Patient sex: M
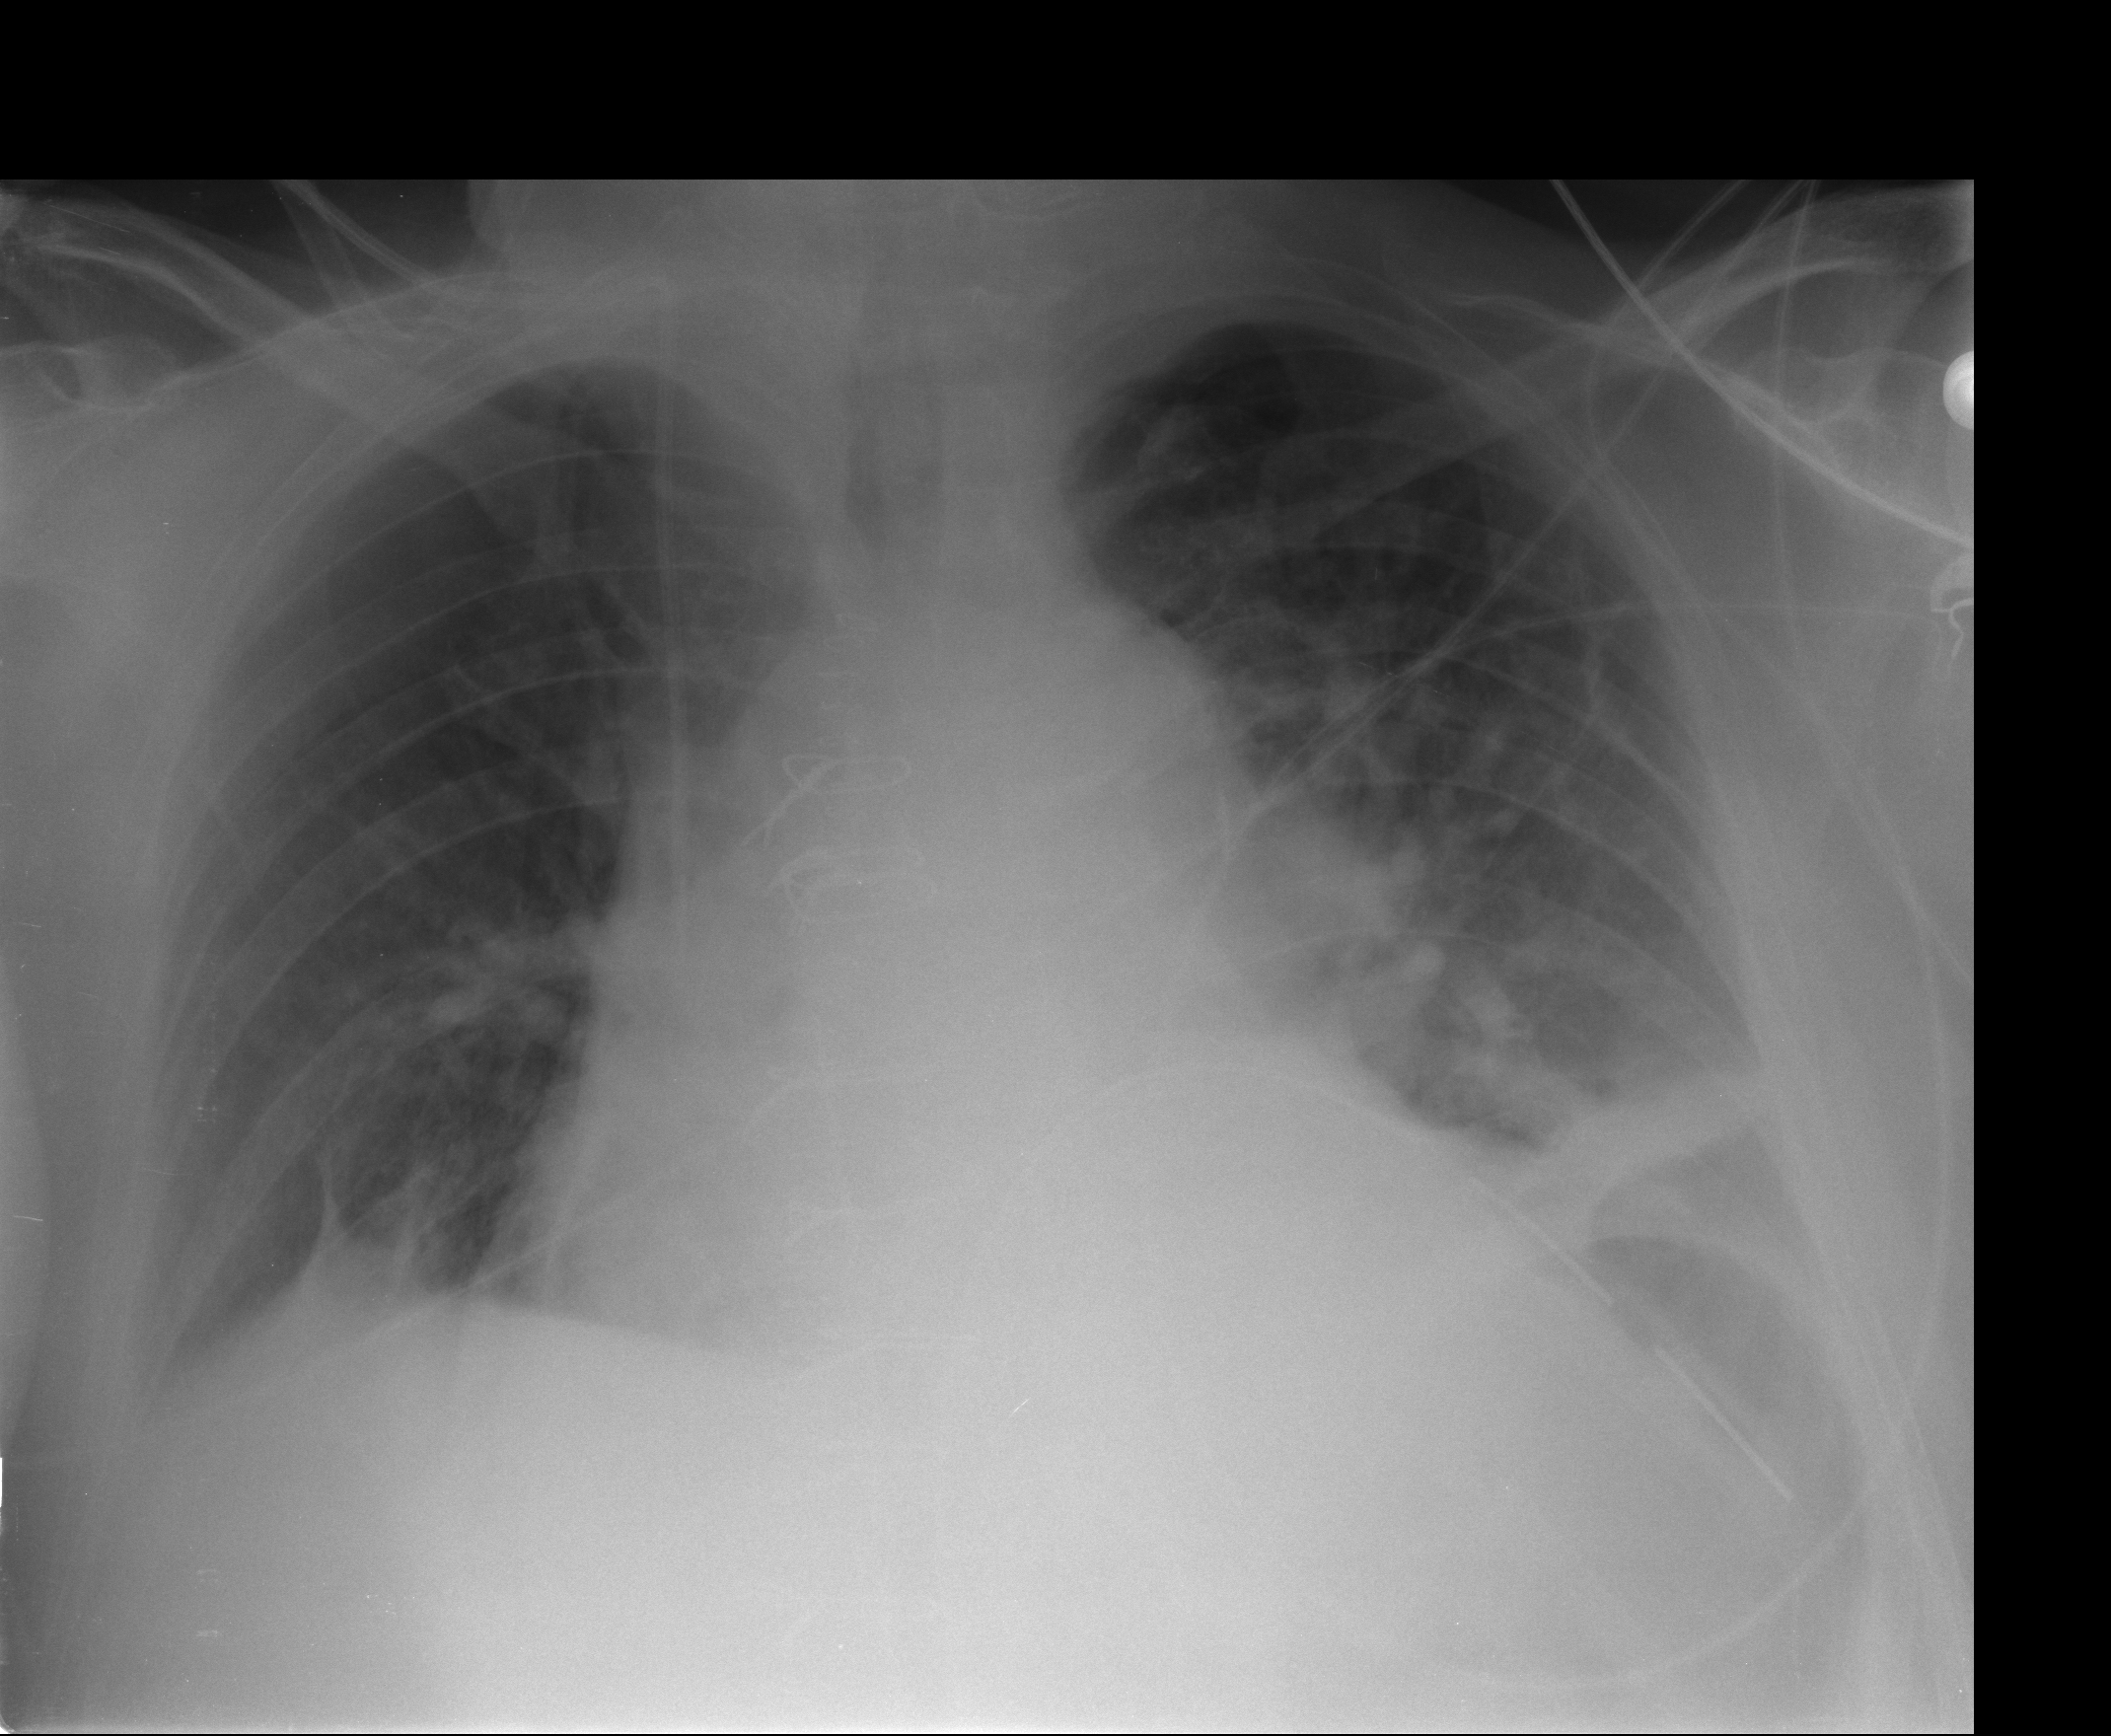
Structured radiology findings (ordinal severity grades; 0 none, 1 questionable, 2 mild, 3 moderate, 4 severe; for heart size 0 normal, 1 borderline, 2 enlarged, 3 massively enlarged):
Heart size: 2
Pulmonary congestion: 2
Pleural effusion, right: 1
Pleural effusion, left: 3
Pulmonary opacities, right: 0
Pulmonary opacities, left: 2
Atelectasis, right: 2
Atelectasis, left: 3